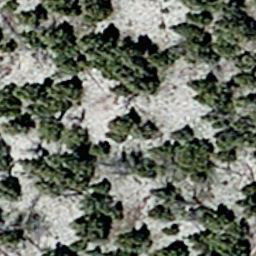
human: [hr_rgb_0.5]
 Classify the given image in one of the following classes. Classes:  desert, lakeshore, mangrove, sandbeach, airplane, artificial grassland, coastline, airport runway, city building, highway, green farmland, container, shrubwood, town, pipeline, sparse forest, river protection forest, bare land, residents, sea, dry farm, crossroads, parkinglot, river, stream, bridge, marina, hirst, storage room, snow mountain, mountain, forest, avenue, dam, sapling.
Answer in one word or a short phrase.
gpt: sparse forest